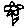
Label: flower